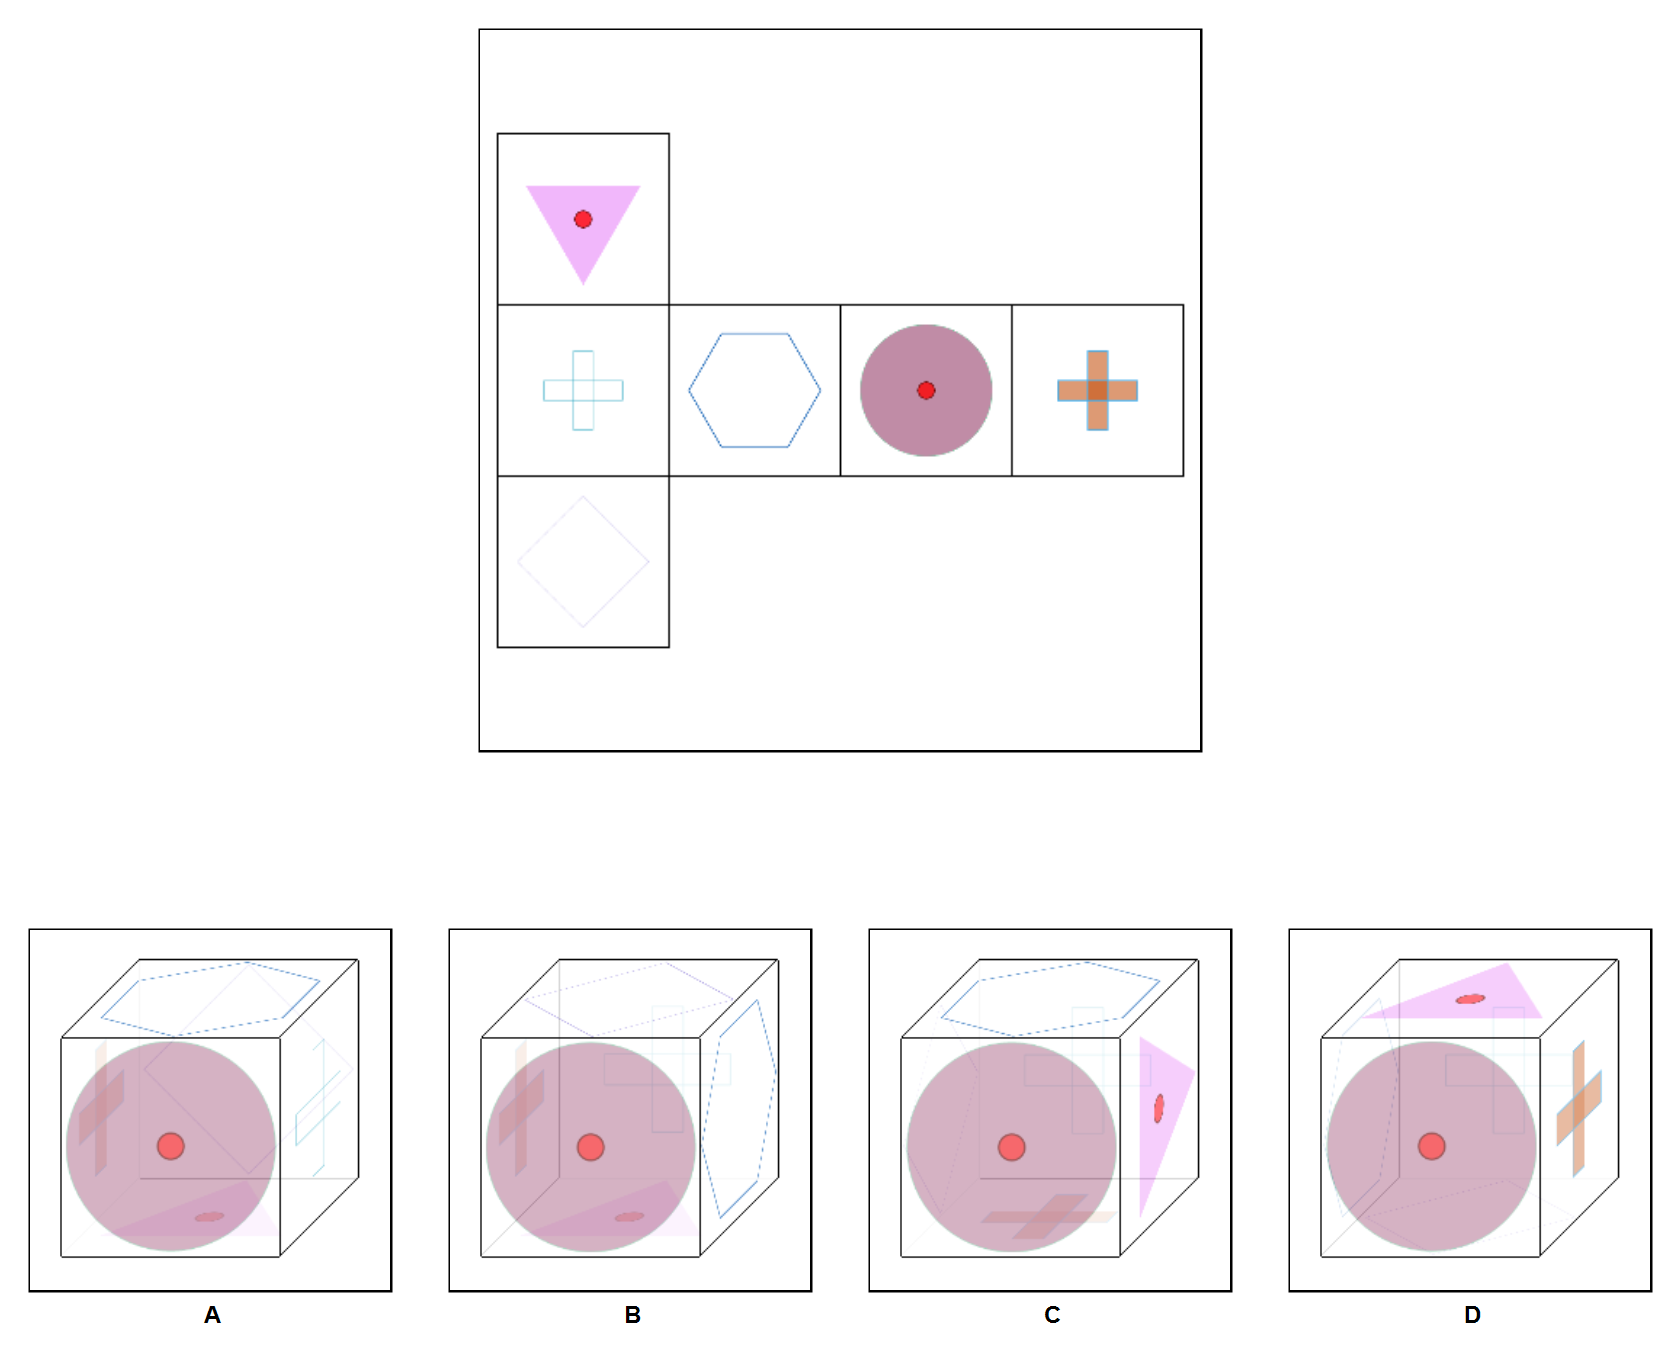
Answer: A